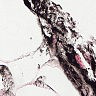
Metastatic tissue present: no